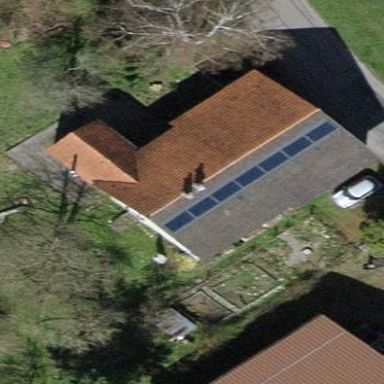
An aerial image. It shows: Solar power generator with solar thermal collector type.